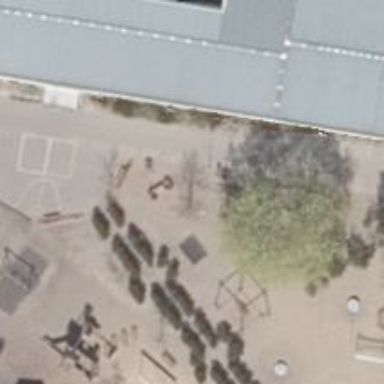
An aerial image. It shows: Playground featuring trampoline.